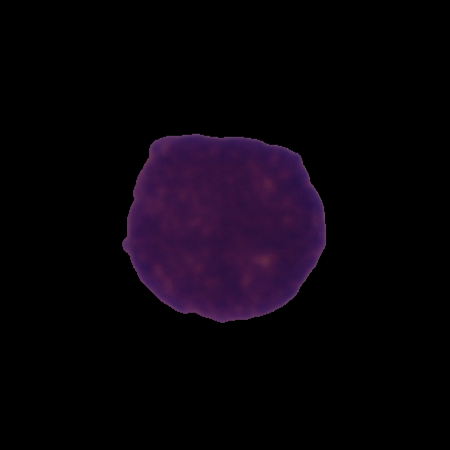
Label: healthy